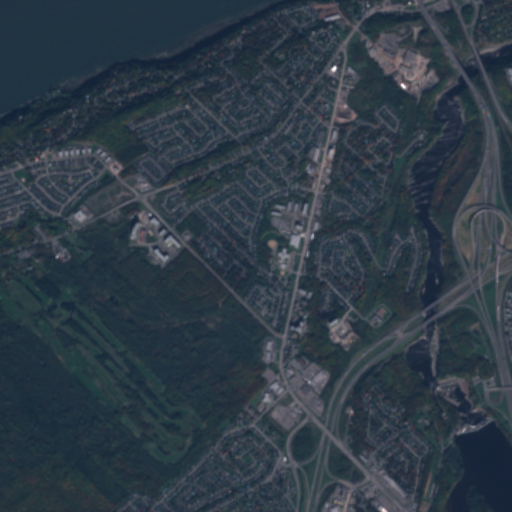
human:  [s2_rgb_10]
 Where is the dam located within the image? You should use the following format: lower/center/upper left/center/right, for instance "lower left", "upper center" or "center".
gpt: The dam is located in the lower right of the image.
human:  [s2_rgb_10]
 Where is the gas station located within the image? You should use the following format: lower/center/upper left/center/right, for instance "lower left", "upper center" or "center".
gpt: The gas station is located in the lower right of the image.
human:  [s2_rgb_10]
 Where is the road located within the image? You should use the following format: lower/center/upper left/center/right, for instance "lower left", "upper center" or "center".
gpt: There is no road in the image.